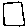
Label: square